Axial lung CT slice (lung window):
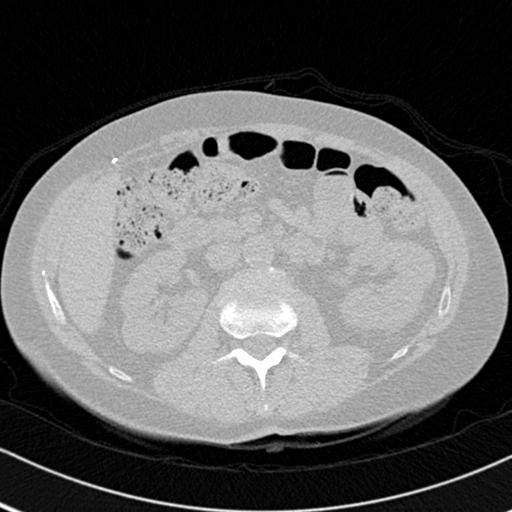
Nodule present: no